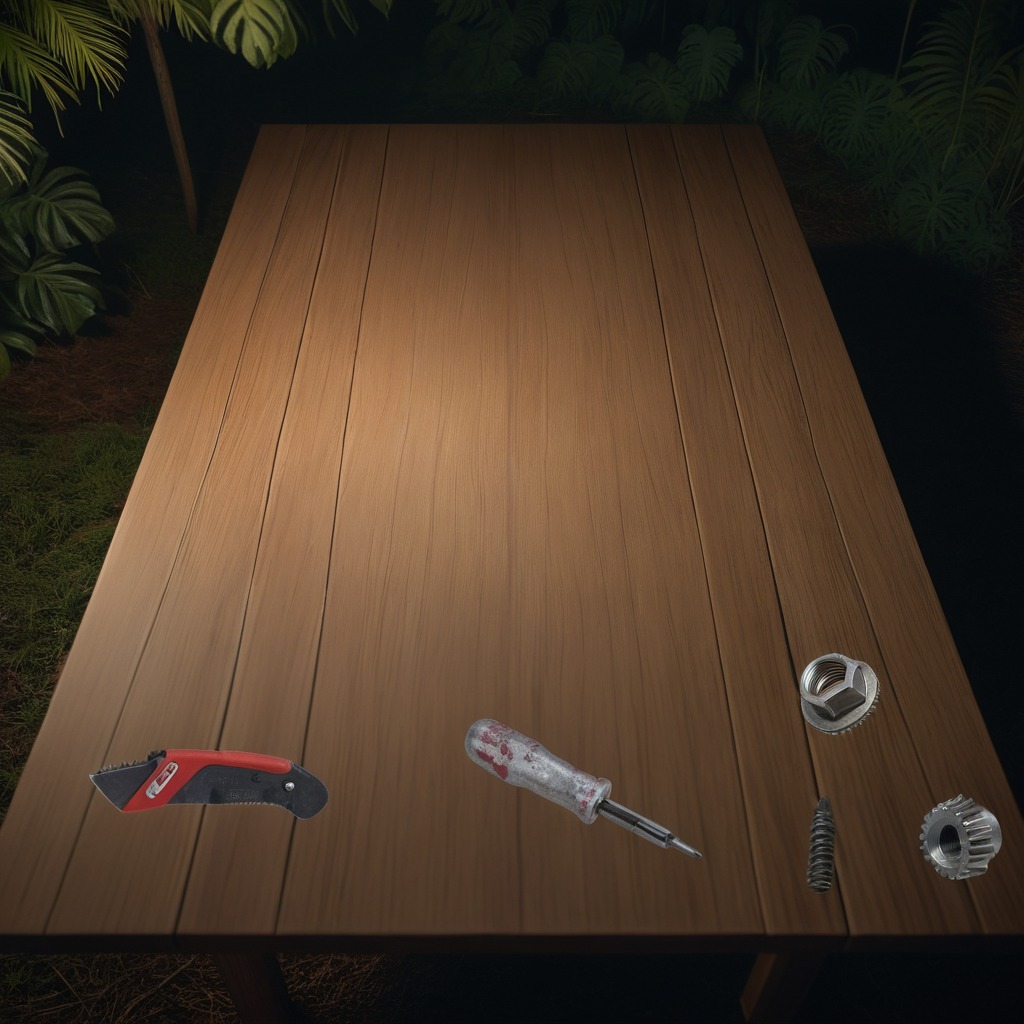
A steel gear with teeth, a utility knife, a coiled metal spring, a screwdriver, and a metal nut are lying on a wooden table inside a jungle field workshop tent at night.